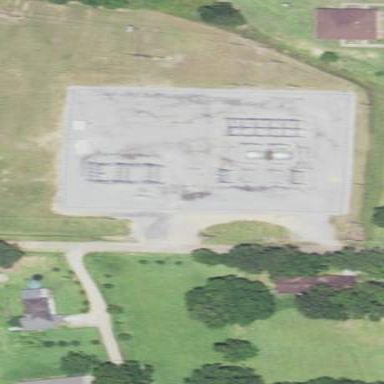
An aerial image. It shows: There is distribution substation enclosed by fence.